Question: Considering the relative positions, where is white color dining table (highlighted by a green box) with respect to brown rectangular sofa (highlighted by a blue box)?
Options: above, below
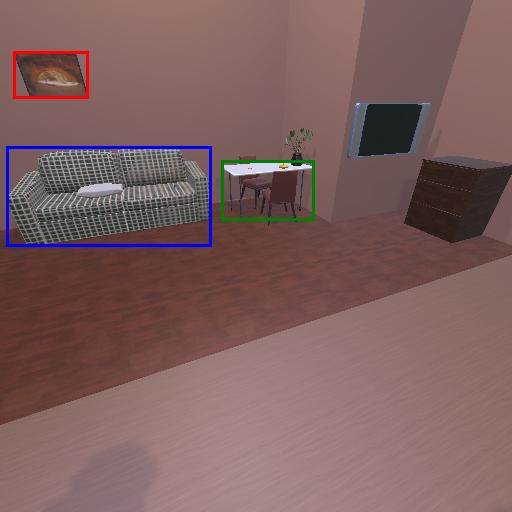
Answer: above